Field crop: maize
Growth stage: 2
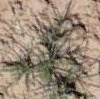
Species: salsola